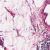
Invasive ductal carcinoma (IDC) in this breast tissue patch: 0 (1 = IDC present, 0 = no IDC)